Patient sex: M
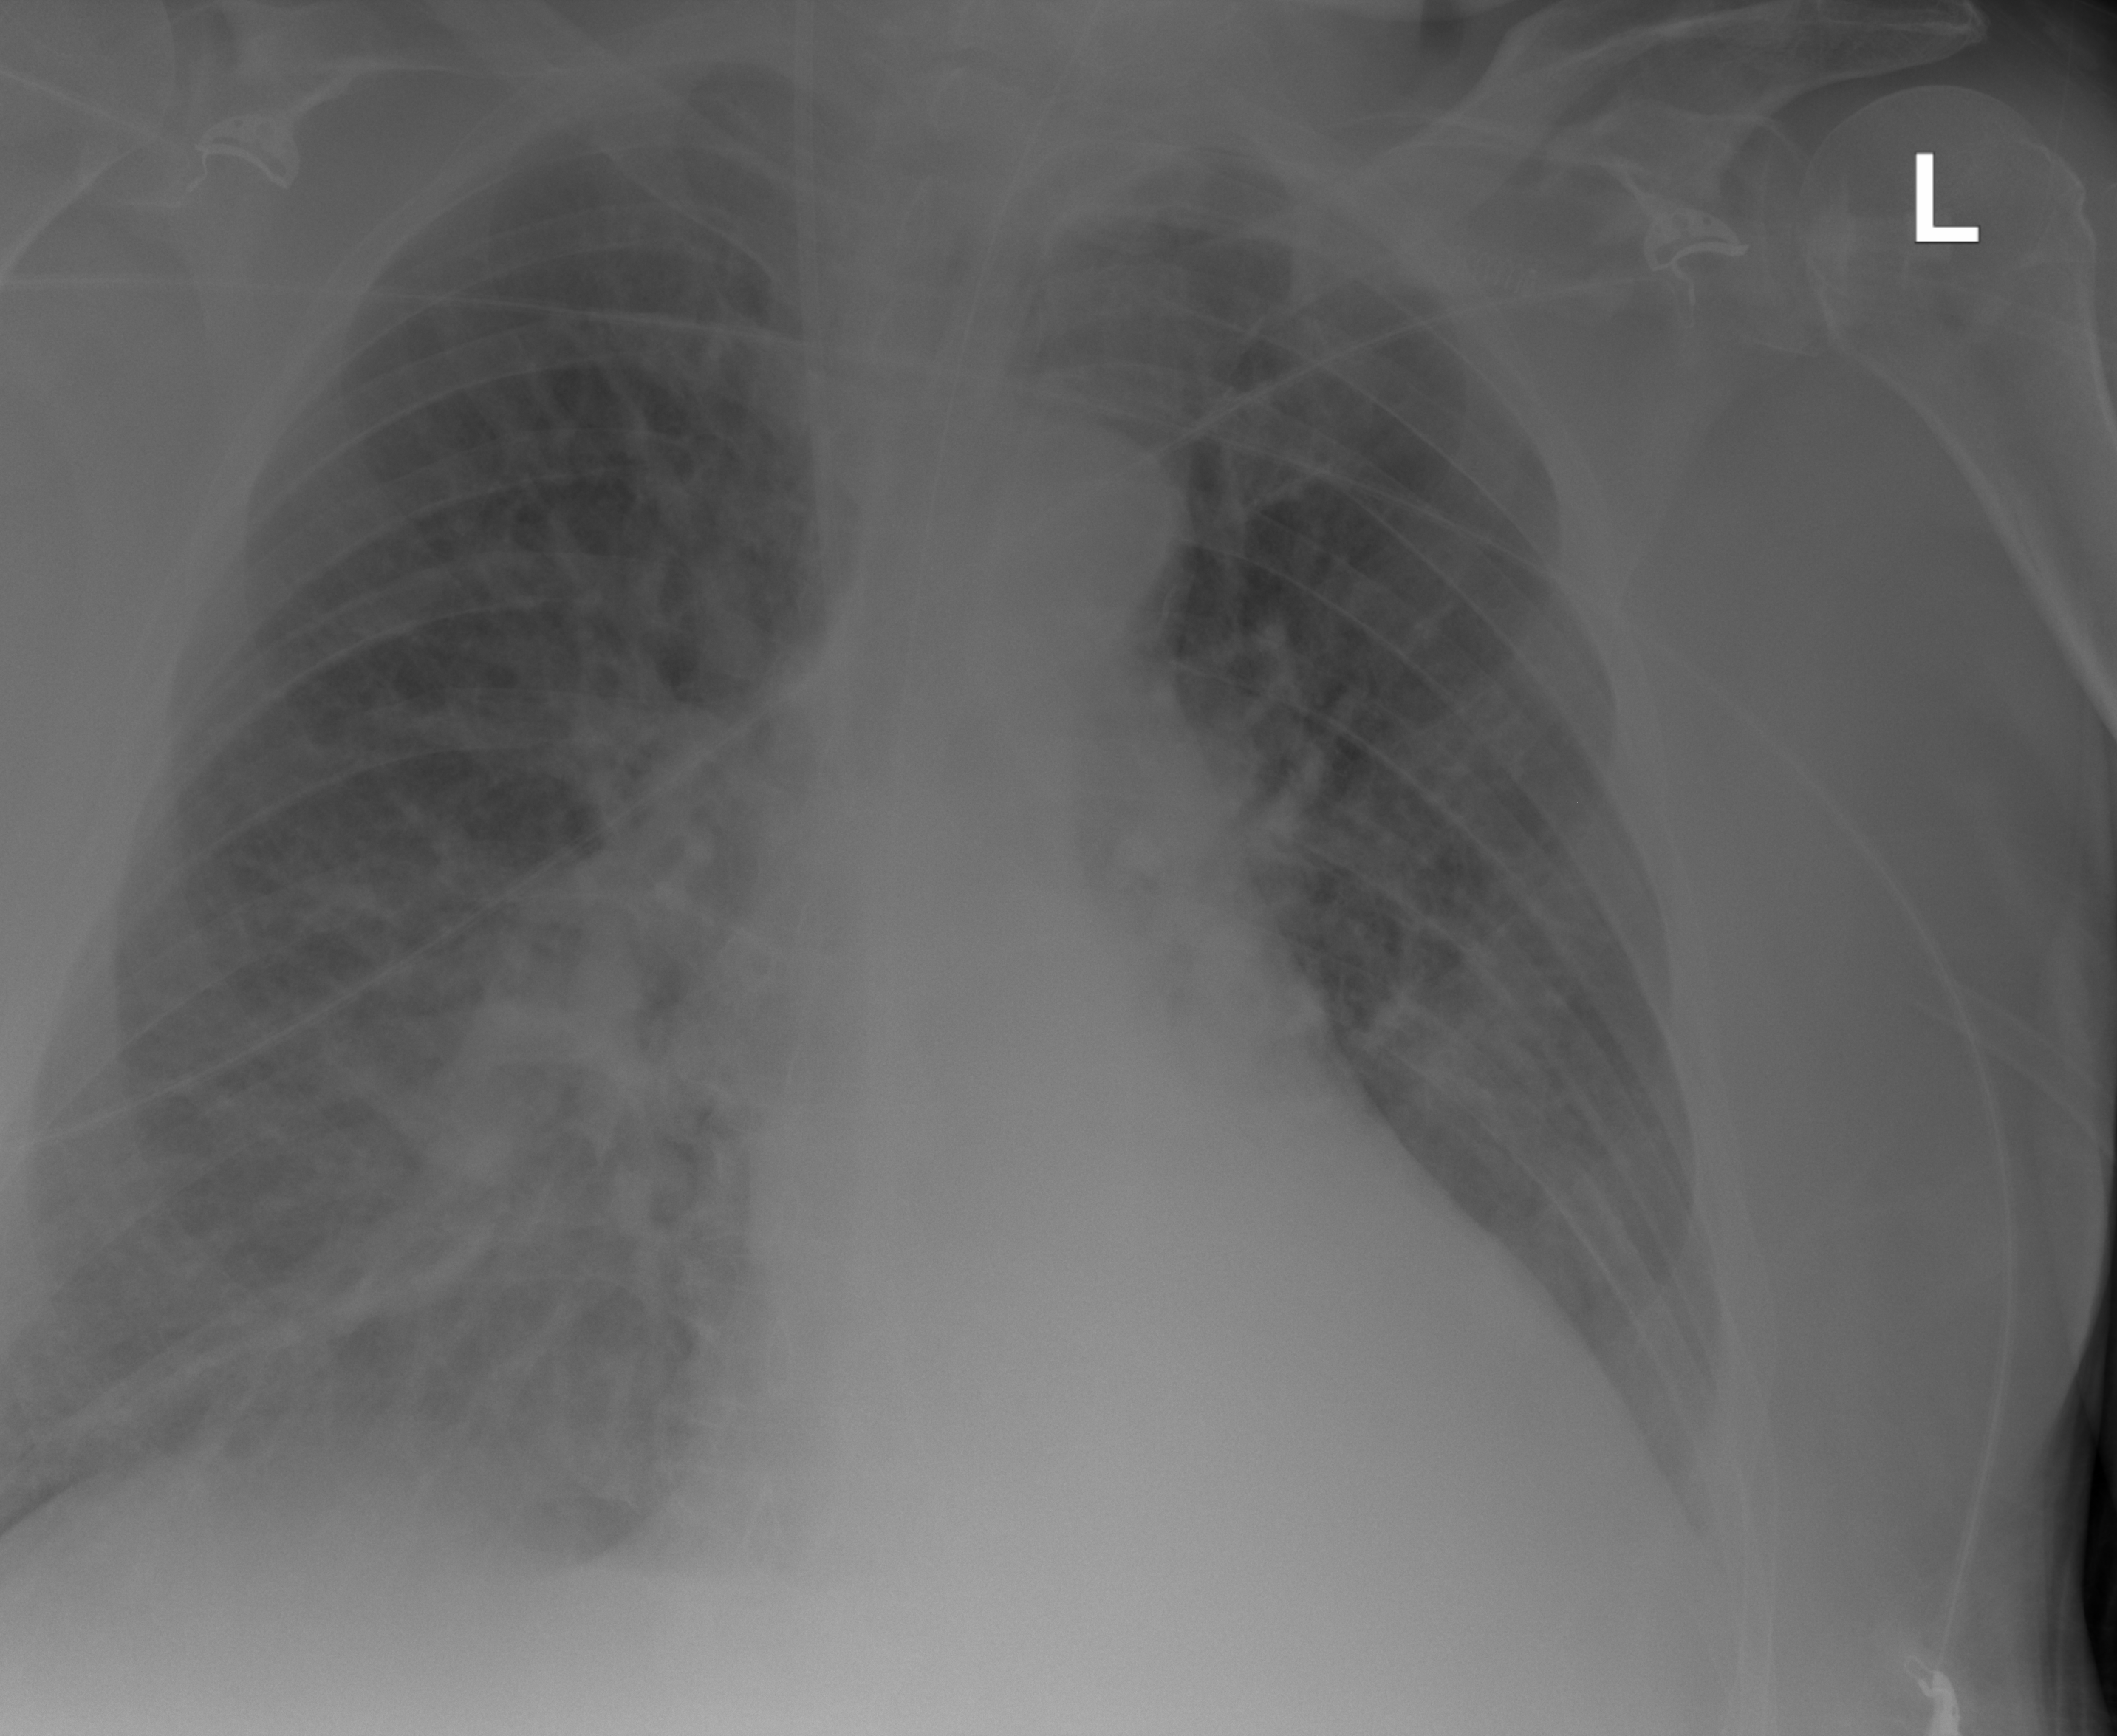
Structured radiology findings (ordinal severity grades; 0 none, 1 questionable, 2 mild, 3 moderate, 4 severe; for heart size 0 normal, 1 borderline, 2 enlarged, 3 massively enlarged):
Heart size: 1
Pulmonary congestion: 3
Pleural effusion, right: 0
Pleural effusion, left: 1
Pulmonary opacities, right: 2
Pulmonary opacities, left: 2
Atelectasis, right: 2
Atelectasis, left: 2